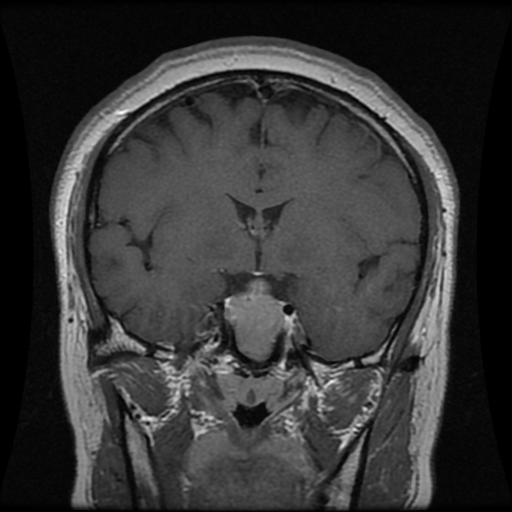
Label: pituitary